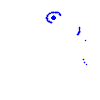
Particle: electron